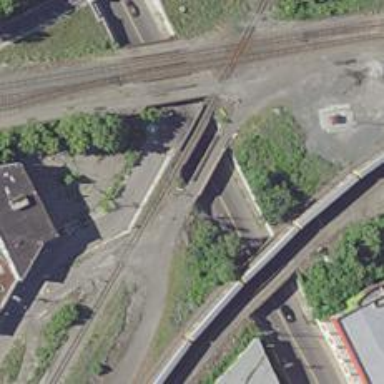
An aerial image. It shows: Abandoned railroad bridge.